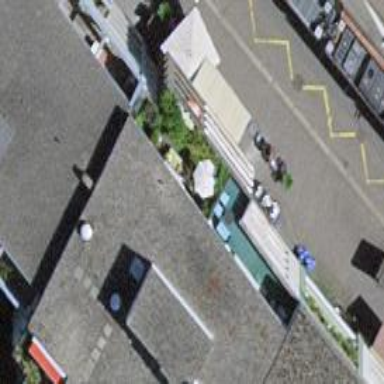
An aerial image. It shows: Cafe.